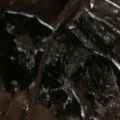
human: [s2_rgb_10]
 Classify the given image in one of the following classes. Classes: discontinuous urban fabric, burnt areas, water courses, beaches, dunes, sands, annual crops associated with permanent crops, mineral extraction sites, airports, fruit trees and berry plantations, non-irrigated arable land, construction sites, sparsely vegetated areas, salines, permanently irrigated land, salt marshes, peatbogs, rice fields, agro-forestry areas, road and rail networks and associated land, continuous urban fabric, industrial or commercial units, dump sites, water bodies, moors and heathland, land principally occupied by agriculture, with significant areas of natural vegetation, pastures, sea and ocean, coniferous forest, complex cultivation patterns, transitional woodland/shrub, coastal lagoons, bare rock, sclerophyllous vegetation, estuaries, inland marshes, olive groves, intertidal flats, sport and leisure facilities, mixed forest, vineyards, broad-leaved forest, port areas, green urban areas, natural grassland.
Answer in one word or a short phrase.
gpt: non-irrigated arable land, mixed forest, peatbogs